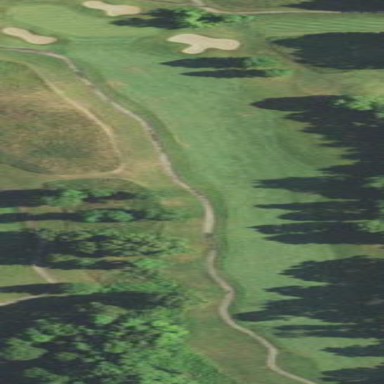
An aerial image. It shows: Scenic golf fairway.